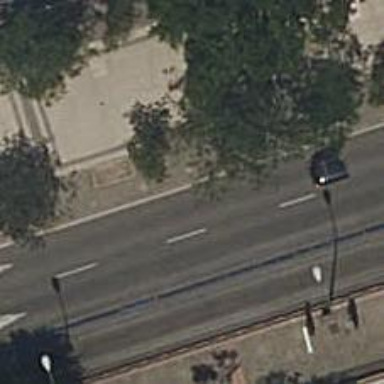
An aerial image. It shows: Tunnel with steps on the road.